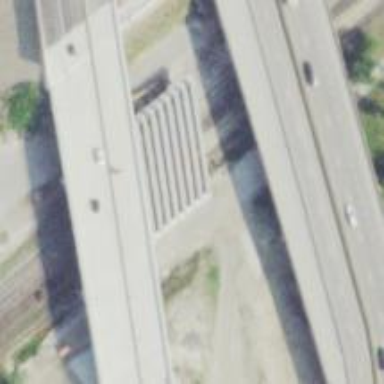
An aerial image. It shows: Bridge over motorway.